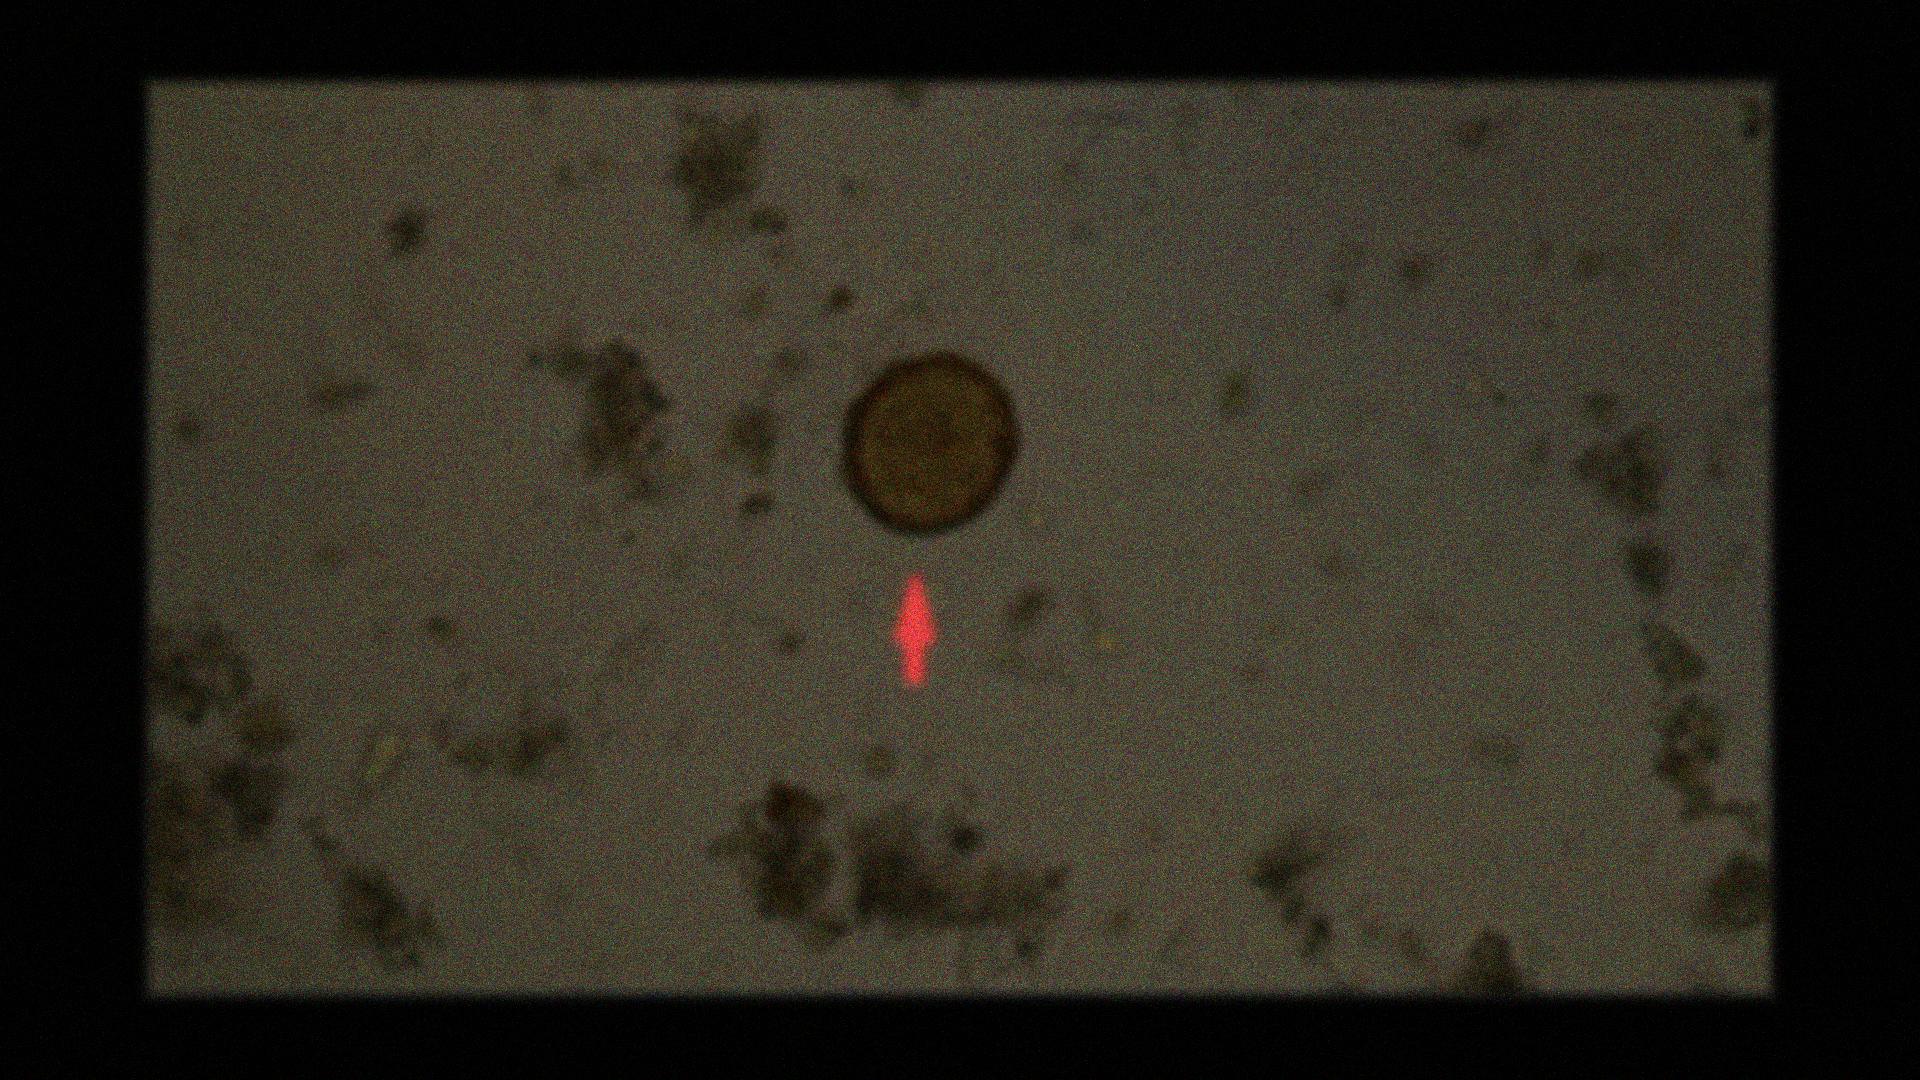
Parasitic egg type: Ascaris lumbricoides